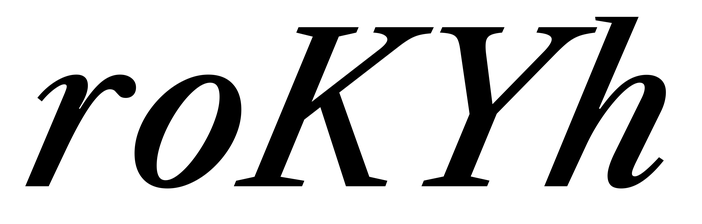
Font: LibreCaslonText-Italic_Medium_Italic